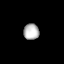
Tissue: lung
Cell type: Smooth muscle cells
Senescence score: 0.5933
Nuclear area (px): 242
Mean DAPI intensity: 184.112